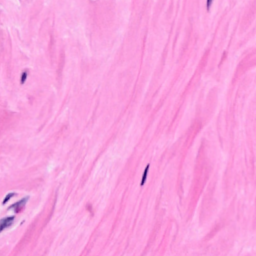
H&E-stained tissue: Breast